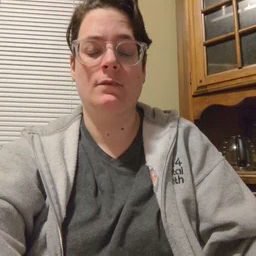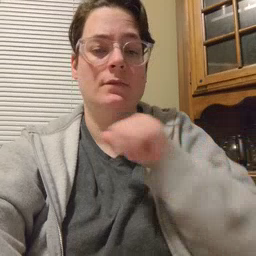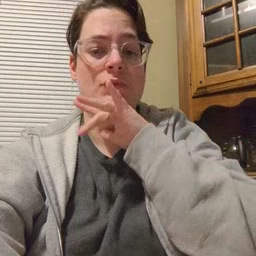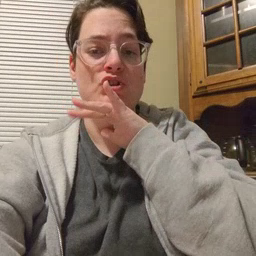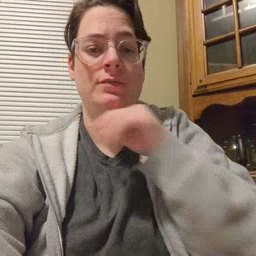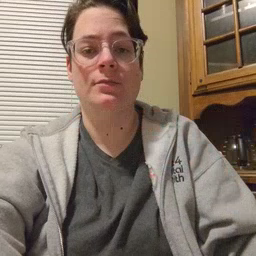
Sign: dirty